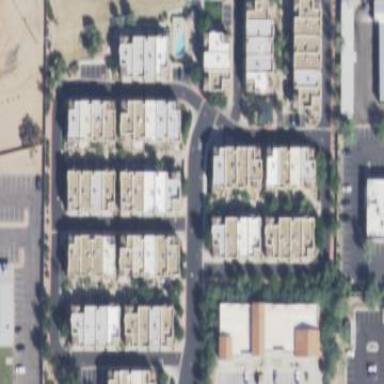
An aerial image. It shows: Residential area with townhomes.